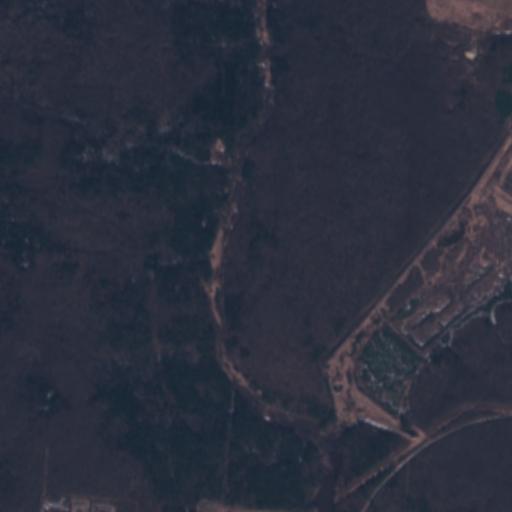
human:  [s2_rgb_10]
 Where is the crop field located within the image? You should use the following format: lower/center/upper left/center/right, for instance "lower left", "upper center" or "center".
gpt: The crop field is located in the upper right of the image.
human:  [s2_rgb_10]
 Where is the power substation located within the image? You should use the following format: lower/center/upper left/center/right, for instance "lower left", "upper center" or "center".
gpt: The power substation is located in the lower center of the image.
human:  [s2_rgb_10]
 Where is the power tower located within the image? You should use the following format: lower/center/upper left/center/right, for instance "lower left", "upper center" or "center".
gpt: The power tower is located in the lower right of the image.
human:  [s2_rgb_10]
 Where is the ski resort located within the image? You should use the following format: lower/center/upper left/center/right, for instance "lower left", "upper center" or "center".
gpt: The ski resort is located in the lower right of the image.
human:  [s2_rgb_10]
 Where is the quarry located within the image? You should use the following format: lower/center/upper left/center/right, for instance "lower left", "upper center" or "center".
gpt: There is no quarry in the image.